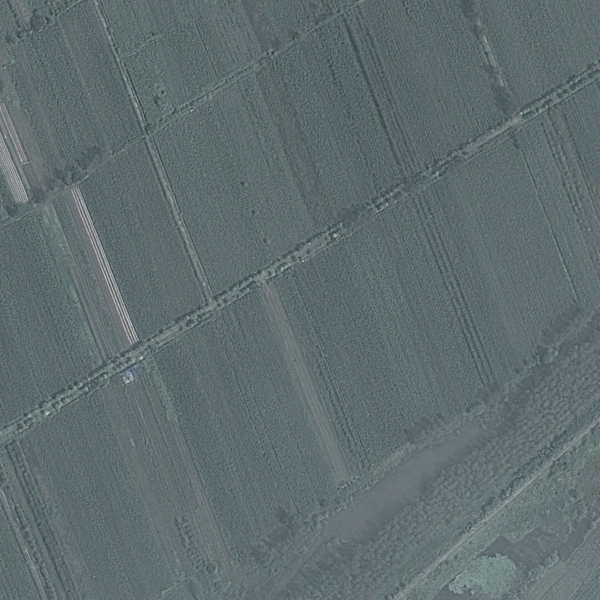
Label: Farmland